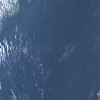
Label: water